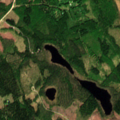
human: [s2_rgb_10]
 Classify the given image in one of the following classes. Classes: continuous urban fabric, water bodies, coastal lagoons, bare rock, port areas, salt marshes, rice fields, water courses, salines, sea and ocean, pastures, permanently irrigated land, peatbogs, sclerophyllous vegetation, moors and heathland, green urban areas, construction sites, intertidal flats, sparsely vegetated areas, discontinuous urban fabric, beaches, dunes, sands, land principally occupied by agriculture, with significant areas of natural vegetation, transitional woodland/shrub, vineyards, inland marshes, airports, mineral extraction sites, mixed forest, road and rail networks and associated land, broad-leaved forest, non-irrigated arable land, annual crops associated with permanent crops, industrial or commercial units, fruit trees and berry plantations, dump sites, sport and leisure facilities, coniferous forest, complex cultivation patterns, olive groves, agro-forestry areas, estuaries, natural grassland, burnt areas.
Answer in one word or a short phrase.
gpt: coniferous forest, mixed forest, transitional woodland/shrub